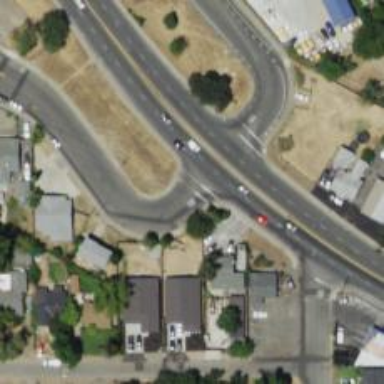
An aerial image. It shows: Road with stop sign.